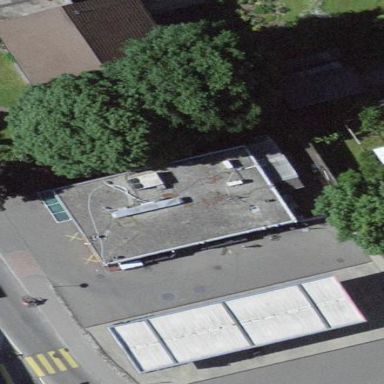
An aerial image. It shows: Convenience store inside building.